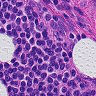
Metastatic tissue present: no